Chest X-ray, PA view. Patient: 33 years old, sex M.
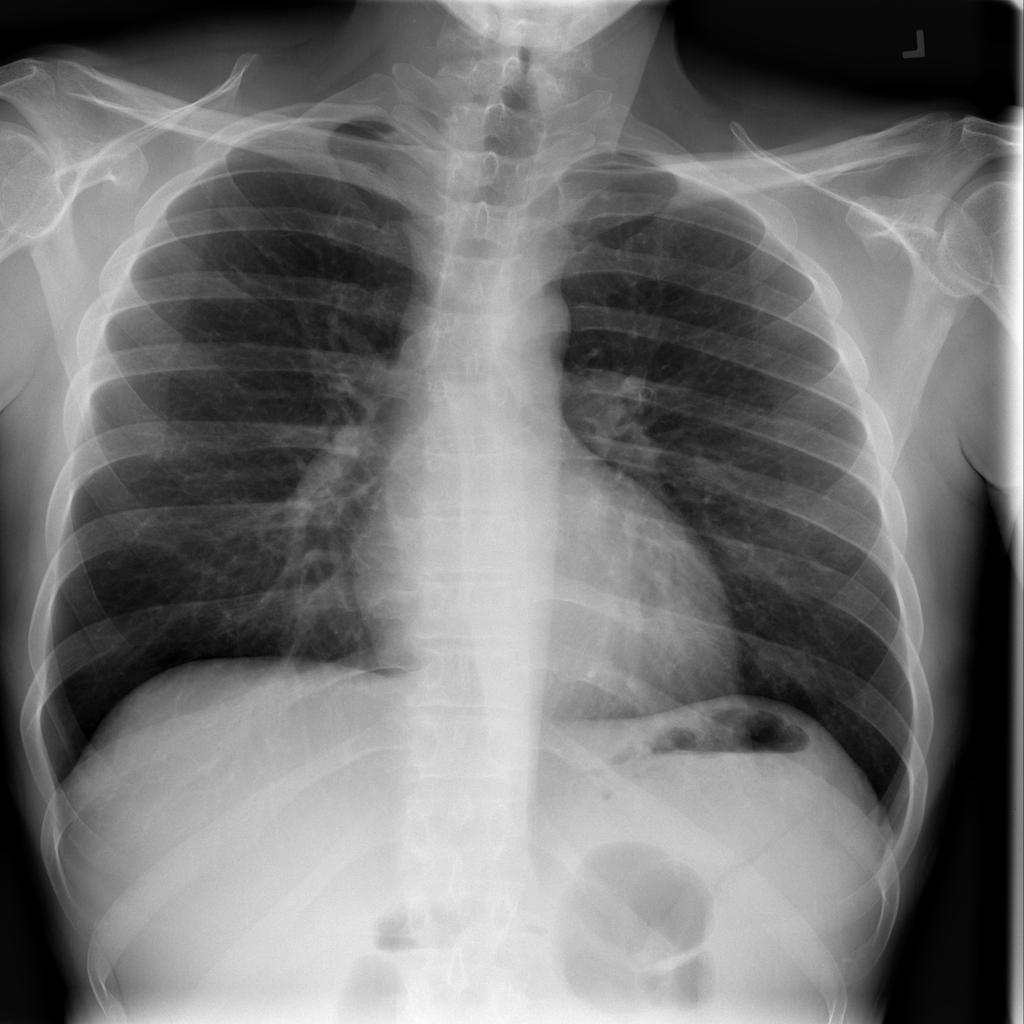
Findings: Infiltration